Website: walmart
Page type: billing-address
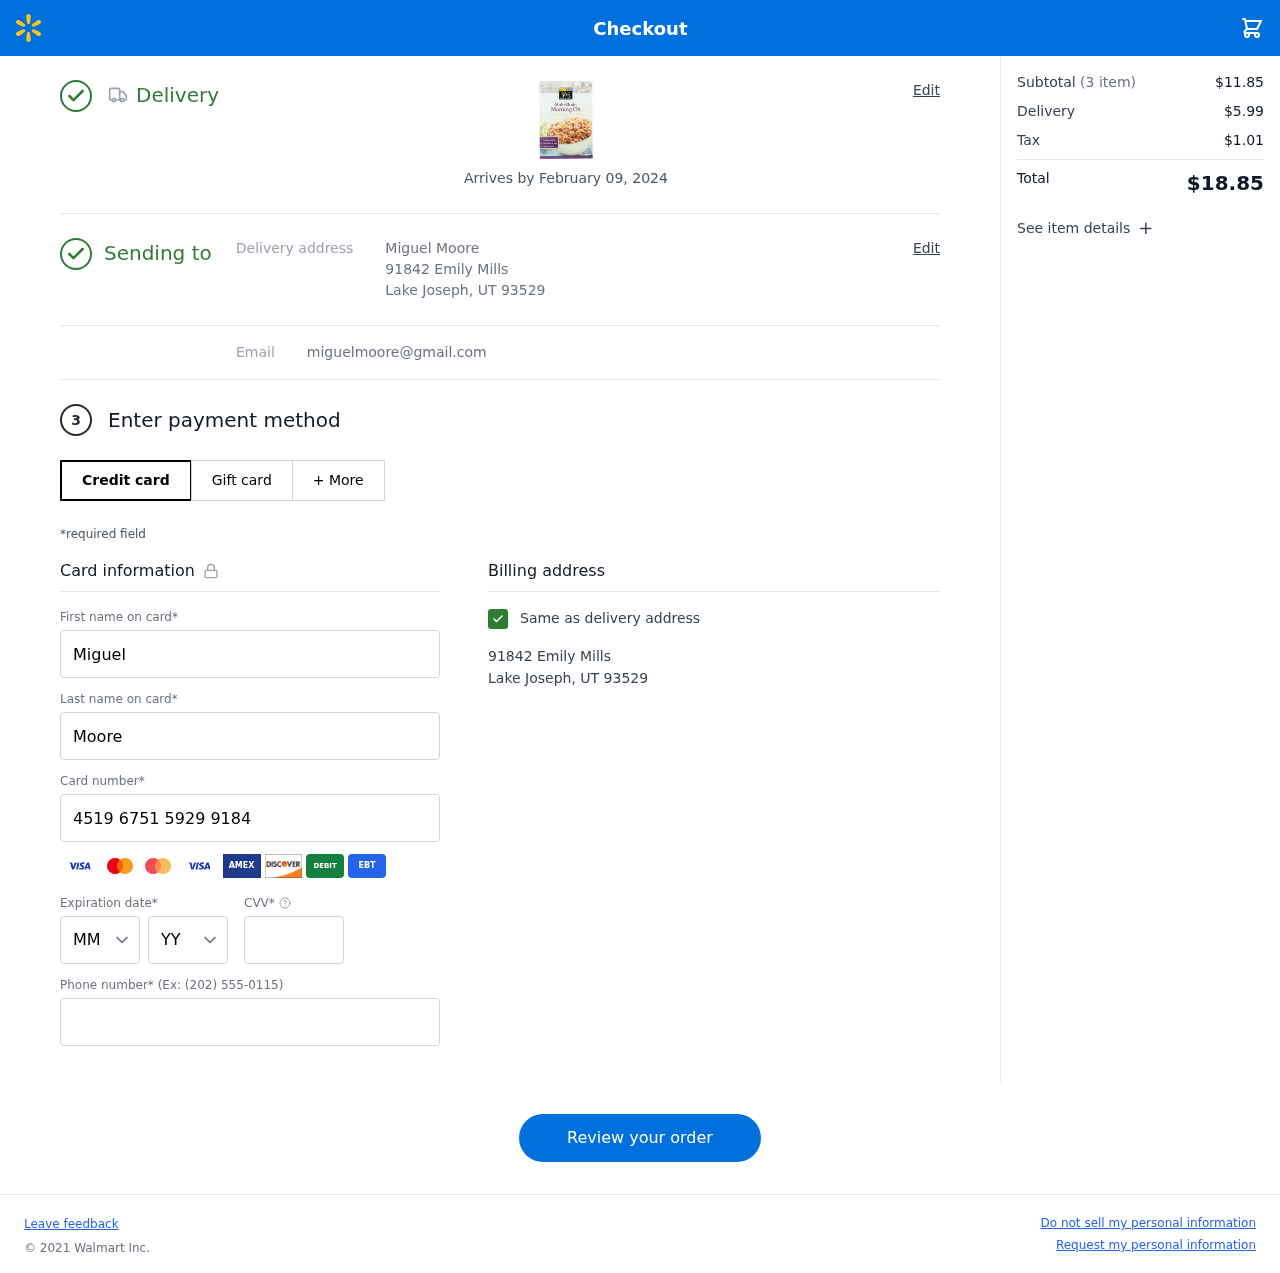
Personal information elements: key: PII_CARD_CVV
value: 435
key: PII_CARD_EXPIRY_MONTH
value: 02
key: PII_CARD_EXPIRY_YEAR
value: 27
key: PII_CARD_NUMBER
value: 4519 6751 5929 9184
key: PII_EMAIL
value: miguelmoore@gmail.com
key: PII_FIRSTNAME
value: Miguel
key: PII_FULLNAME
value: Miguel Moore
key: PII_LASTNAME
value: Moore
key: PII_PHONE
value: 5107035365
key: PII_STREET
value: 91842 Emily Mills
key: PII_CITY_STATE_ZIP
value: Lake Joseph, UT 93529
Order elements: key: ORDER_DELIVERY_DATE
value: Arrives by February 09, 2024
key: ORDER_NUM_ITEMS
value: (3 item)
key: ORDER_SUBTOTAL
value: $11.85
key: ORDER_SHIPPING_COST
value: $5.99
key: ORDER_TAX
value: $1.01
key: ORDER_TOTAL
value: $18.85